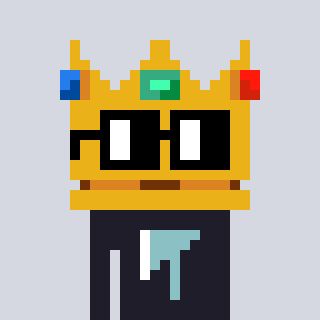
a pixel art character with square black glasses, a crown-shaped head and a grayscale-colored body on a cool background